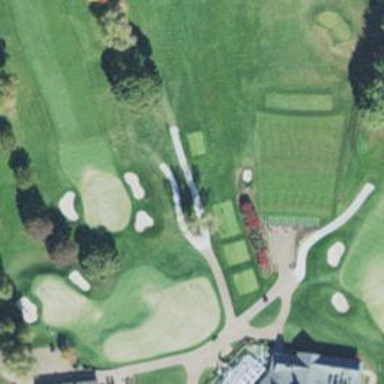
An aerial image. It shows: Service road used as golf cart path.